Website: apple
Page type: cart
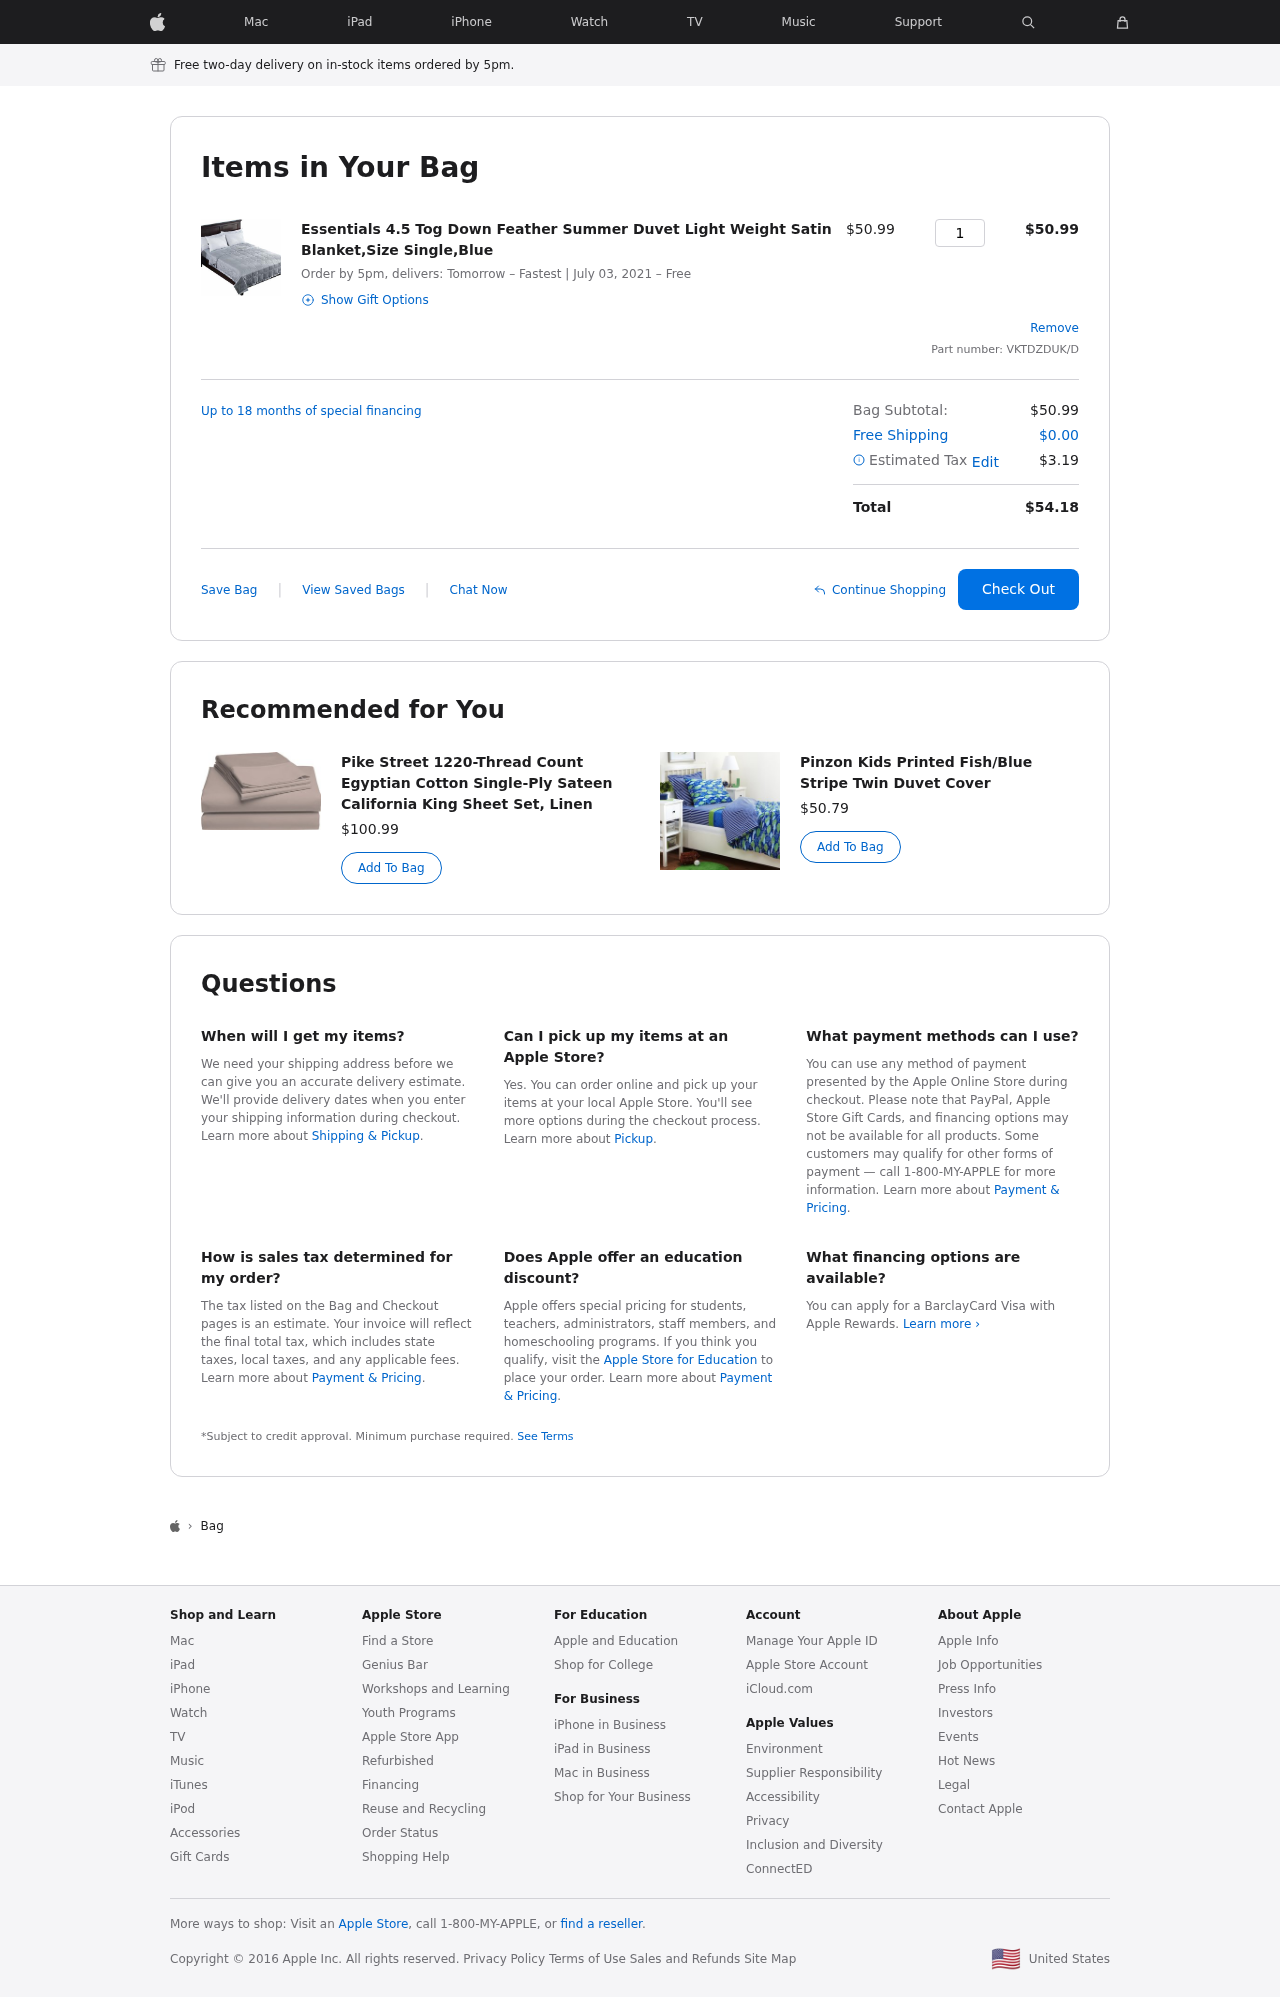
Product elements: key: PRODUCT1_NAME
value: Essentials 4.5 Tog Down Feather Summer Duvet Light Weight Satin Blanket,Size Single,Blue
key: PRODUCT1_PRICE
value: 50.99
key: PRODUCT1_QUANTITY
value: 1
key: PRODUCT2_NAME
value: Pike Street 1220-Thread Count Egyptian Cotton Single-Ply Sateen California King Sheet Set, Linen
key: PRODUCT2_PRICE
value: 100.99
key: PRODUCT3_NAME
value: Pinzon Kids Printed Fish/Blue Stripe Twin Duvet Cover
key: PRODUCT3_PRICE
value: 50.79
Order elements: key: ORDER_DELIVERY_DATE
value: July 03, 2021
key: ORDER_SUBTOTAL
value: $50.99
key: ORDER_ID
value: VKTDZDUK/D
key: ORDER_SHIPPING_COST
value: $0.00
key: ORDER_TAX
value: $3.19
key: ORDER_TOTAL
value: $54.18